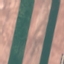
Land use / land cover class: AnnualCrop